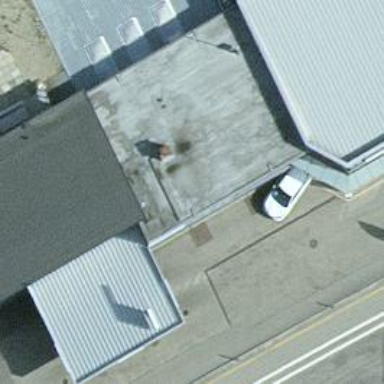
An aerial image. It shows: Shop providing car repair and dealer services.